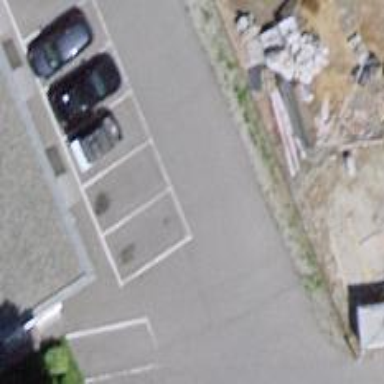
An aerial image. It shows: Road serving as parking aisle.